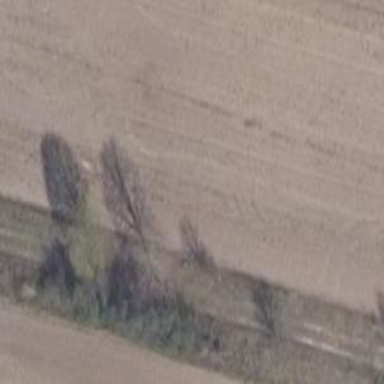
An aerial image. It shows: Row of trees in natural setting.